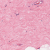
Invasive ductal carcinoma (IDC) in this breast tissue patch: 0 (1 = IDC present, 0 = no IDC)